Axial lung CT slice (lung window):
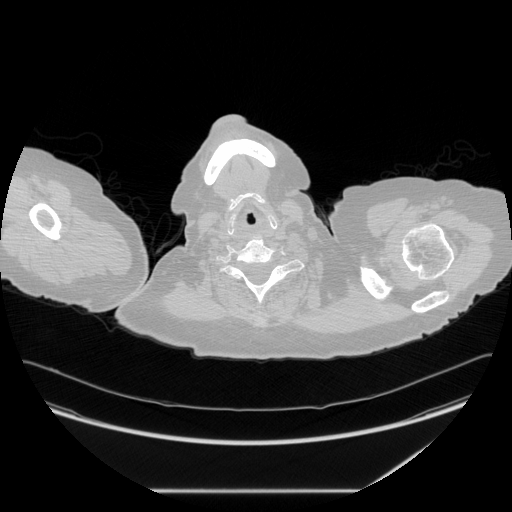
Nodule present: no